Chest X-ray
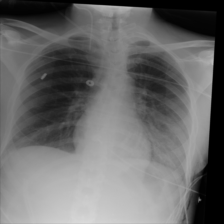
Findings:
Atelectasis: negative
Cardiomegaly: negative
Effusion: positive
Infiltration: negative
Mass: negative
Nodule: negative
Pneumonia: negative
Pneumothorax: negative
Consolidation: negative
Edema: negative
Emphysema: negative
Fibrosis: negative
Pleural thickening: negative
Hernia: negative